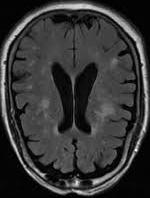
Label: notumor